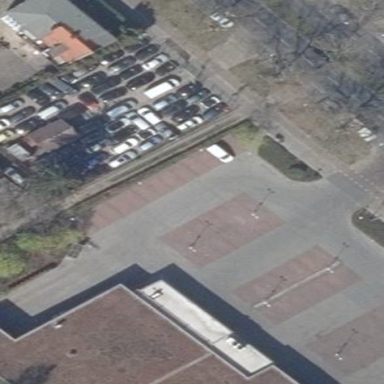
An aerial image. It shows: Parking aisle with paving stones surface.